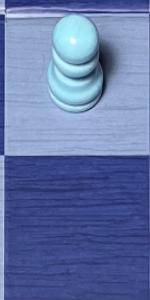
Label: Empty